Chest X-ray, AP view. Patient: 50 years old, sex M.
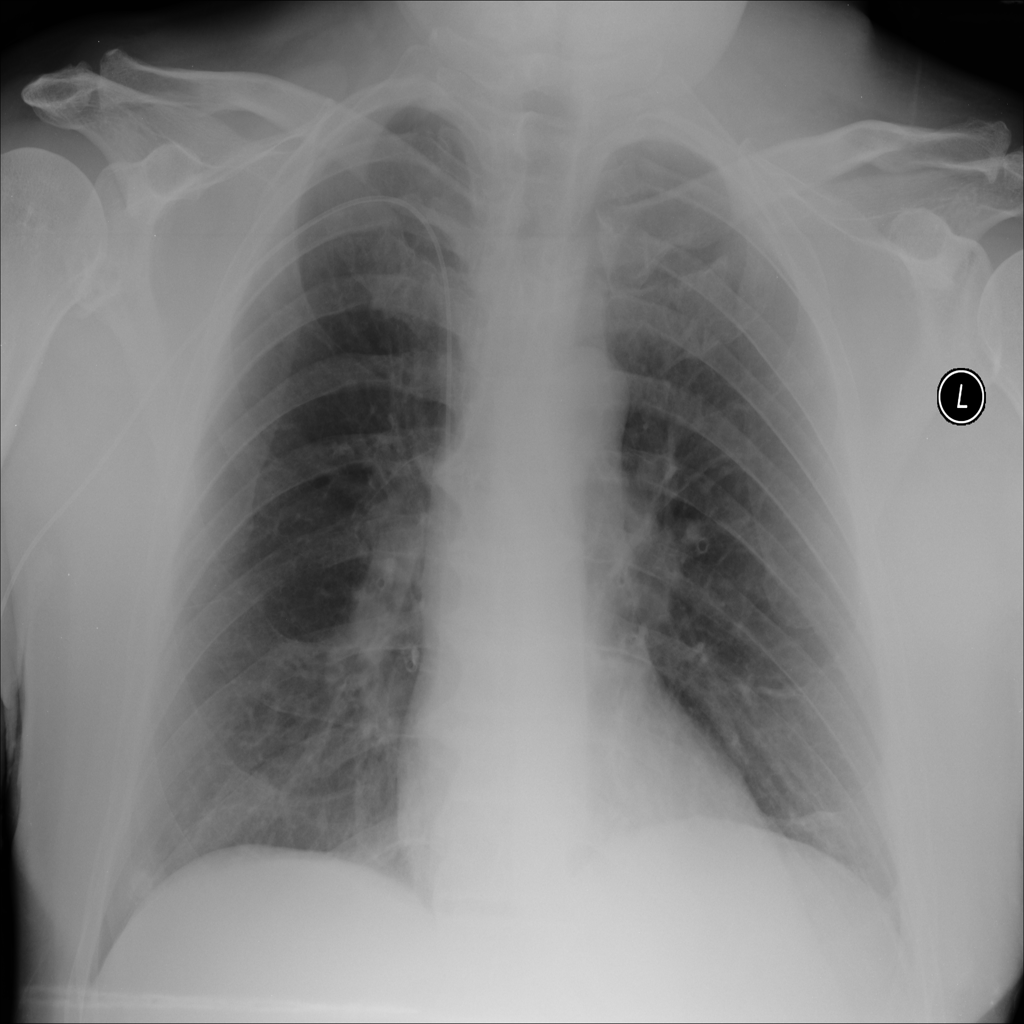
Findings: No Finding